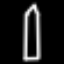
Label: pencil